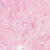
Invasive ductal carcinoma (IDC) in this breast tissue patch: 0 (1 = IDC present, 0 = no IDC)